Question: In my Access database, I'm trying to perform a search and find routine which is quite complicated. Basically, I have 4 criteria to look for in these four tables: Date, Service, Code and Function.
With this information I go into a table, and search in a field and for one criteria. After I've found the rows which correspond to one of the 4 criteria, I save the value of the neighboring field for all the rows which matched correctly. After this, I wanted to save the values of all the neighboring fields as an array. Then repeating these steps, I was going to save all 4 searches as 4 individual arrays.
The relationships of my tables are as follows:

I receive a "Demande" which is a request, and in that request are the four criteria: Date, Service, Code and Function.
In the table "Services_YES" I look for the that corresponds to the demand.
In the table "Pool_Personnel" I look for the that corresponds to the demand.
In the table "Days_Available" I look for both the and the (called Code_Horaire) which corresponds to the demand.
From there, I was hoping to record each Code_Personal for all of the results found, and then find which Code_Personal's matched in all of the 3 tables.
---
So My question:
How I can do a search and find function which creates an array of for all of the Code's which correspond to the criteria rows?
I have created psuedo code to help explain, and incase someone can this into real VBA:
'''
While demandeTable.functionField.Value = poolpersonnelTable.Fonction1Field.Value
get all poolpersonnelTable.codepersonalField.Value for all rows that match
save fonctionArray = codepersonalField.Values
Loop
'''
I'm very stuck on how to complete this 'filtering', and would strongly appreciate all help.
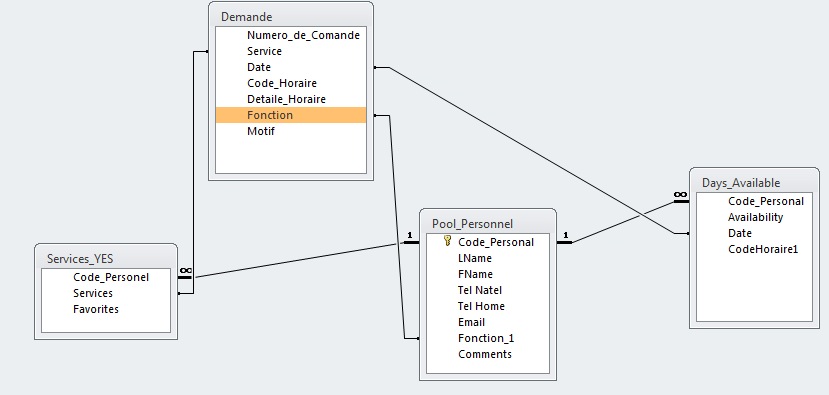
Answer: Using VBA is not the answer.
I ended up creating a Query, and using user-inputed text to fill in the variable parts of the query:
'''
comboService = Chr(34) & Me.Combo8.Value & Chr(34)
txtDate = Chr(34) & Me.Text15.Value & Chr(34)
comboCodeHoraire = Chr(34) & Me.Combo17.Value & Chr(34)
"SELECT tblPoolPersonnel.LName, tblPoolPersonnel.FName, tblPoolPersonnel.[Tel Natel], tblPoolPersonnel.[Tel Home], tblPoolPersonnel.Email" & vbCrLf
"FROM ((tblPoolPersonnel INNER JOIN tblFonction ON tblPoolPersonnel.Code_Personal = tblFonction.Code_Personel) INNER JOIN tblDayAvailable ON tblPoolPersonnel.Code_Personal = tblDayAvailable.Code_Personal) INNER JOIN tblServiceYES ON tblPoolPersonnel.Code_Personal = tblServiceYES.Code_Personal" & vbCrLf
"WHERE (((tblServiceYES.Service)=" & comboService & ") AND " + _
"((tblDayAvailable.Availability)=True) AND " + _
"((tblDayAvailable.Date)=" & txtDate & ") AND " + _
"((tblDayAvailable.CodeHoraire1)=" & comboCodeHoraire & "))"
'''